Field crop: maize
Growth stage: 2
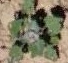
Species: chenopodium